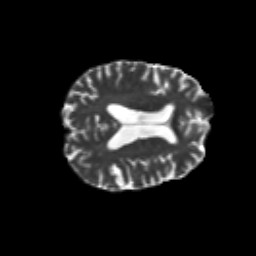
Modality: T2w
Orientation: axial
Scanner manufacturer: siemens
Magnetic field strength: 3 T
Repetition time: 6.8 s
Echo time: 0.093 s